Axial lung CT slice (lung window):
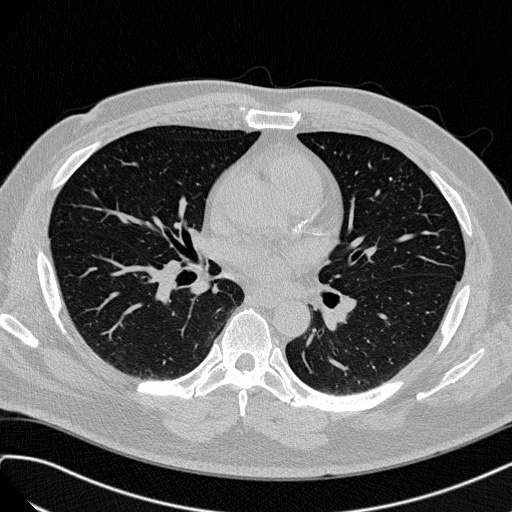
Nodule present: no